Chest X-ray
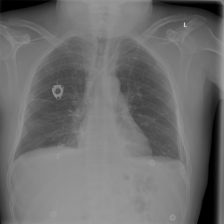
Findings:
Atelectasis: positive
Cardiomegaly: negative
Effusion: positive
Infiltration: negative
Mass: negative
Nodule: negative
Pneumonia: negative
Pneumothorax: negative
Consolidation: negative
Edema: negative
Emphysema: negative
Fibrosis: negative
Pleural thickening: negative
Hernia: negative